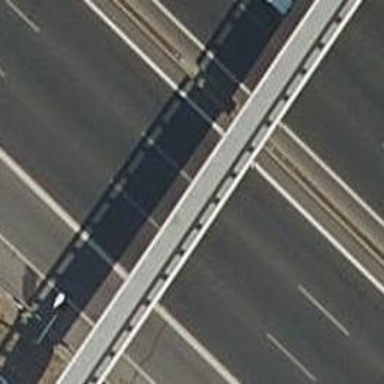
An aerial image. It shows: Asphalt motorway.